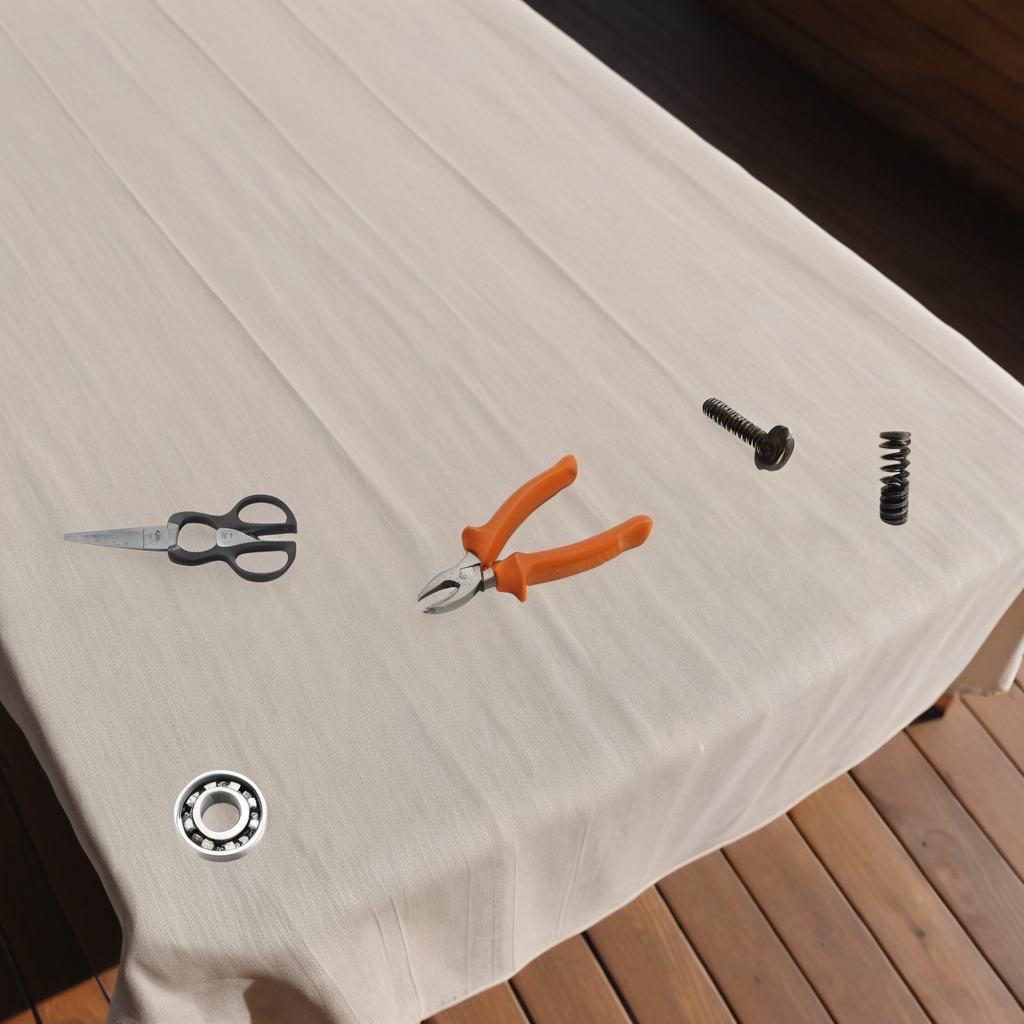
A metal ball bearing, a metal machine screw, a pair of pliers, a coiled metal spring, and a pair of scissors are lying on the wooden table.